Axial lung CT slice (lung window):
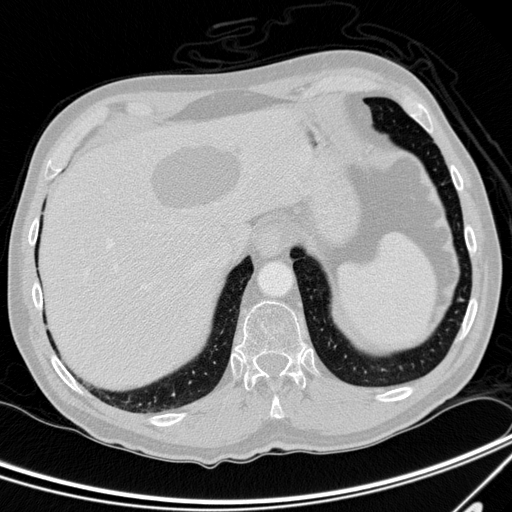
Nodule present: yes
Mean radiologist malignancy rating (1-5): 2.667